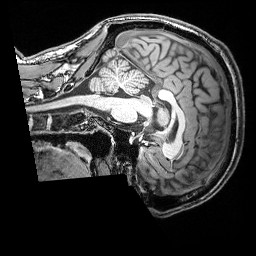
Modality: T1w
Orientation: sagittal
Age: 27
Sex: male
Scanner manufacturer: siemens
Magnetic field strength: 3 T
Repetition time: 2.53 s
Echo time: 0.00388 s